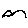
Label: bird